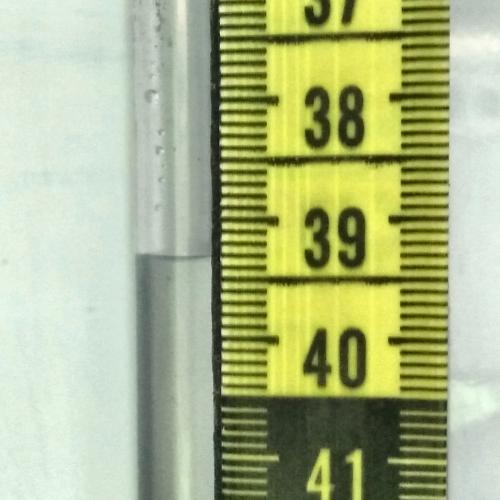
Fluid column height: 39.3 cm